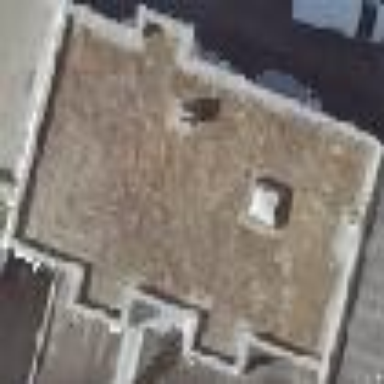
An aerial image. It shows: Flat-roofed building.